八年级 · 解析几何
(5 分 ) 在平面直角坐标系中, 画出函数 ${ }^{y=\frac{4}{x}}$ 的图象.

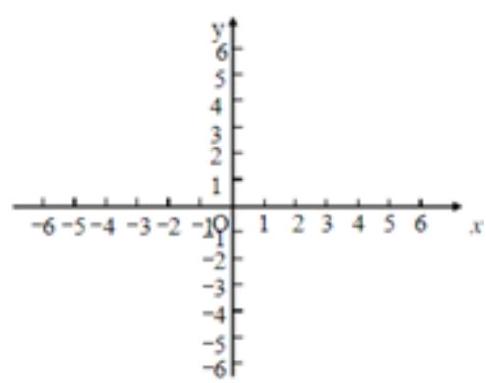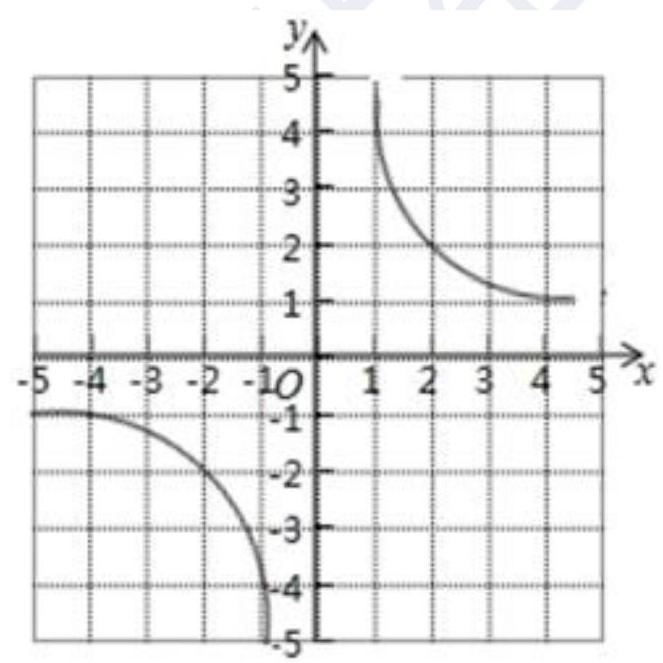
答案: 解：列表得：

| $\mathrm{x}$ | -4 | -2 | -1 | 1 | 2 | 4 |
| :---: | :---: | :---: | :---: | :---: | :---: | :---: |
| $\mathrm{y}$ | -1 | -2 | -4 | 4 | 2 | 1 |

描点, 连线得:

【考点】反比例函数的图象

【解析】【分析】从正数, 负数中各选几个值作为 $\mathrm{x}$ 的值, 进而得到 $\mathrm{y}$ 的值, 描点, 连线即可.